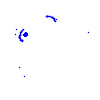
Particle: electron